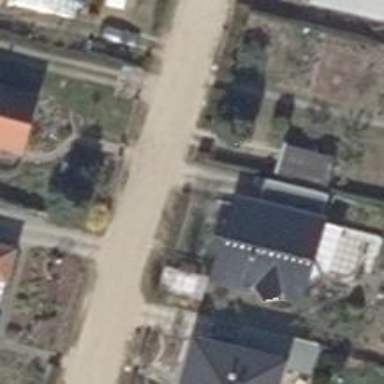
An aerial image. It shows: Driveway.